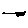
Label: line